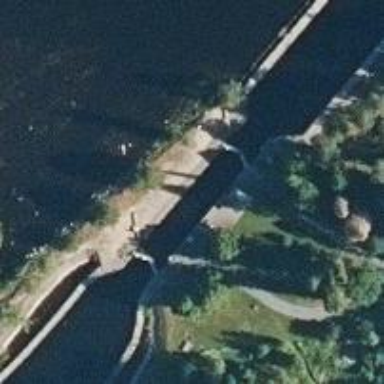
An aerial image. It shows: Lock gate on waterway.